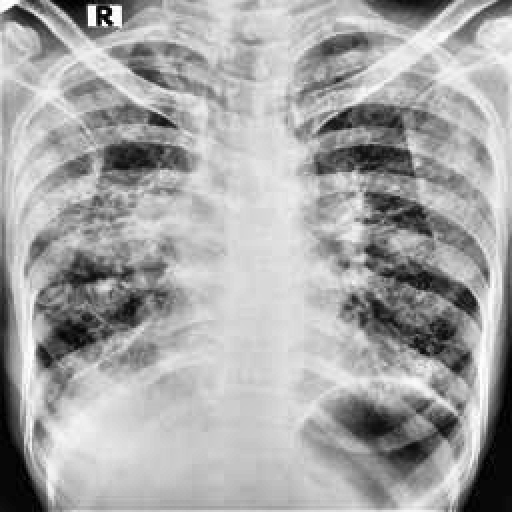
Finding: TUBERCULOSIS